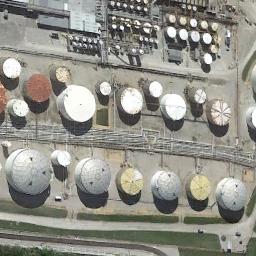
Label: storage tanks